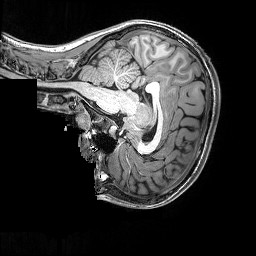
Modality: T1w
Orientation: sagittal